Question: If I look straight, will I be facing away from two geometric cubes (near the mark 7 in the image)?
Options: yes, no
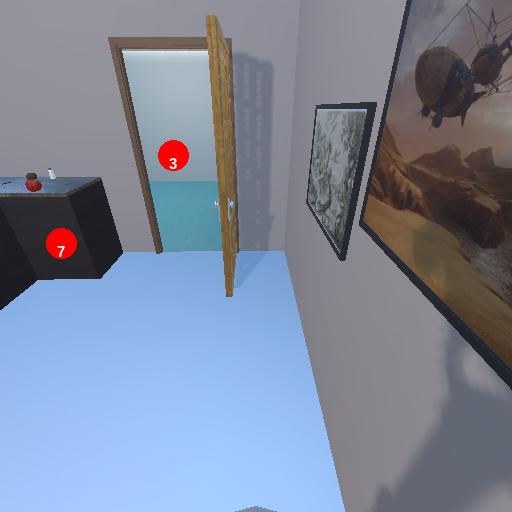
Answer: yes